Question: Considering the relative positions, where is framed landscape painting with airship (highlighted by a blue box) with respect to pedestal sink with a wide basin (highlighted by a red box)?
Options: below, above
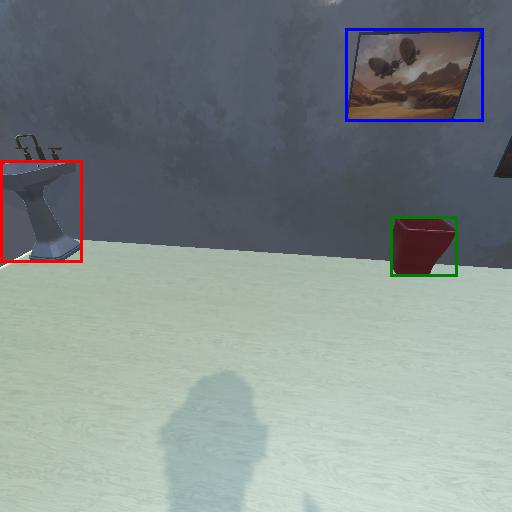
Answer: below